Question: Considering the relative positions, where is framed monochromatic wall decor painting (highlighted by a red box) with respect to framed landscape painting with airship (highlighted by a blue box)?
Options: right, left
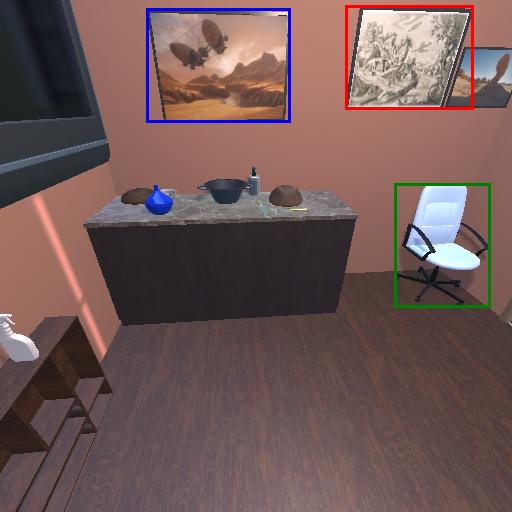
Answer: right